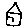
Label: house